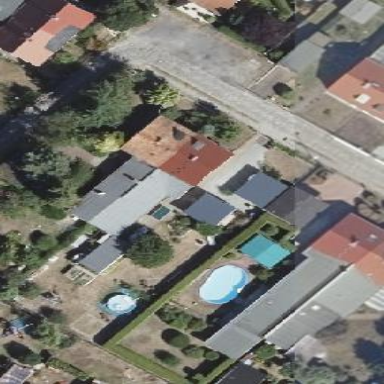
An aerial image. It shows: Gabled roof house.